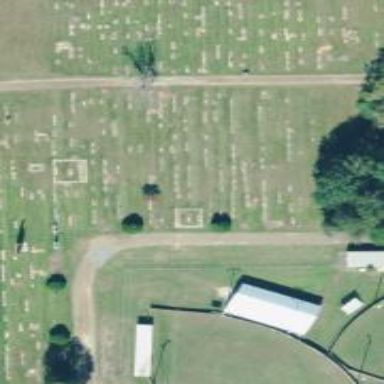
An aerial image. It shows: Cemetery.